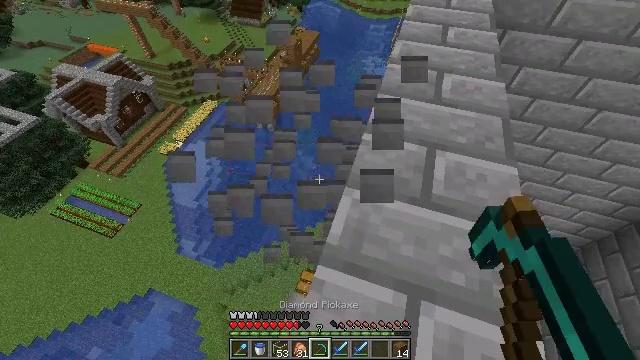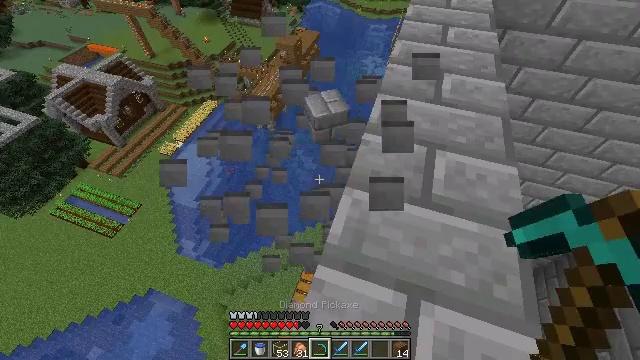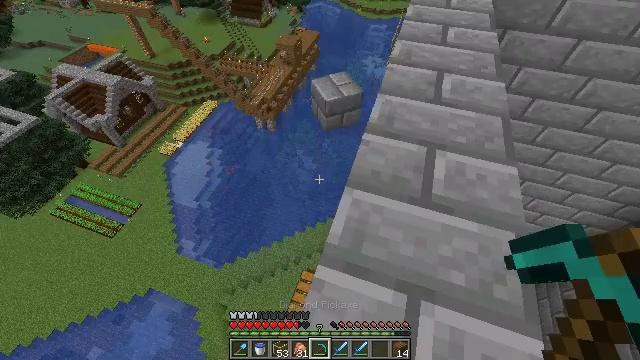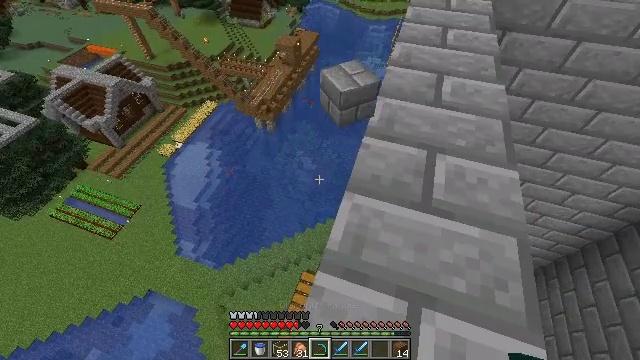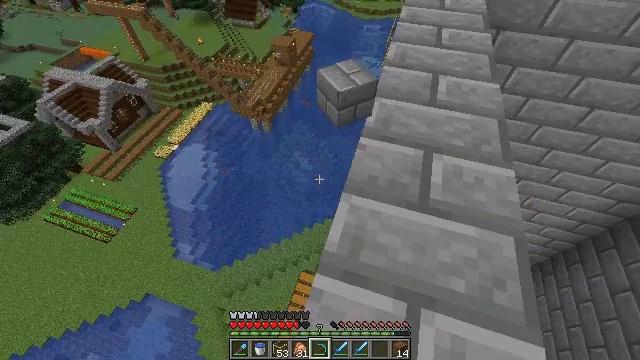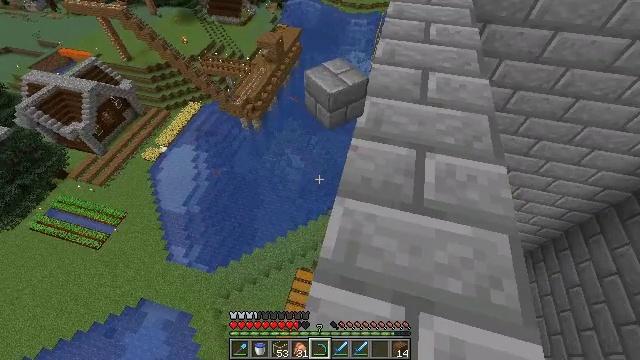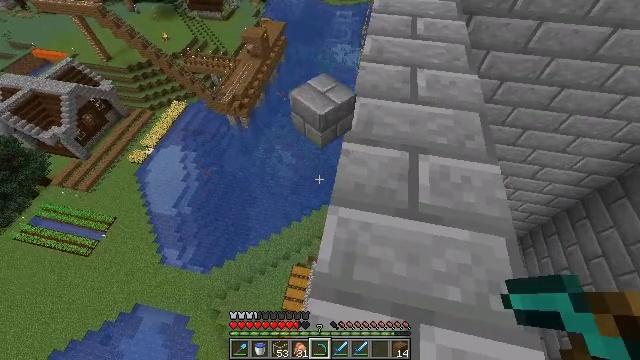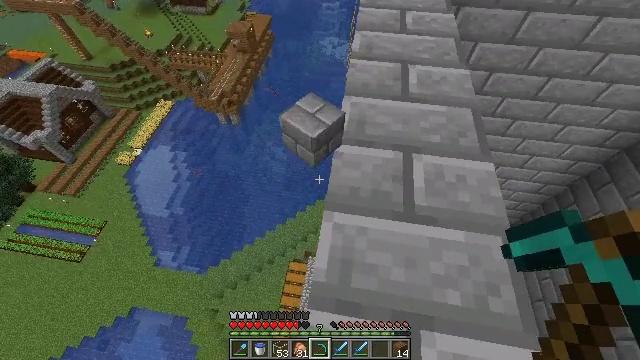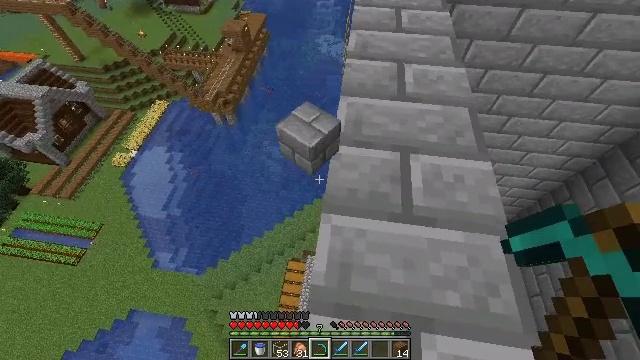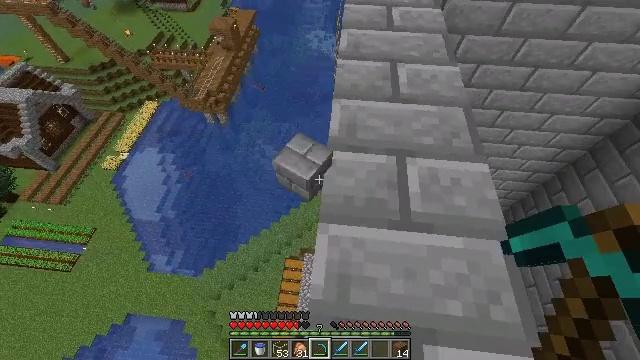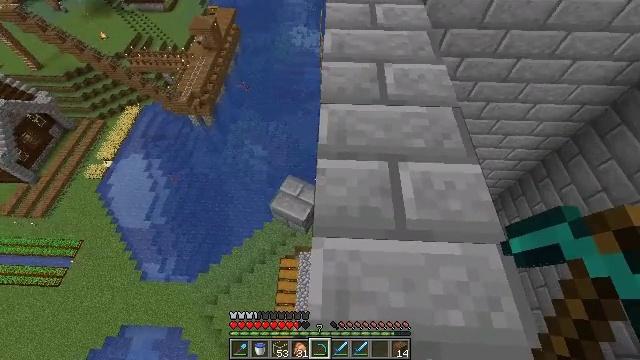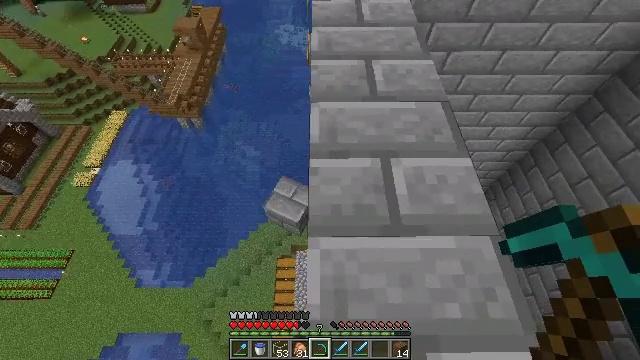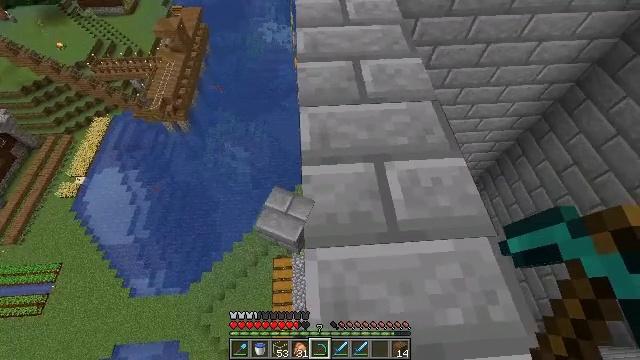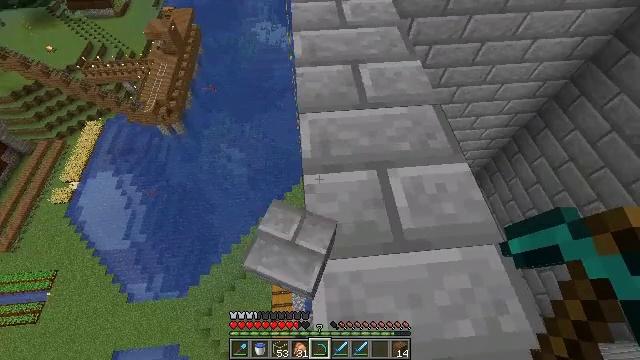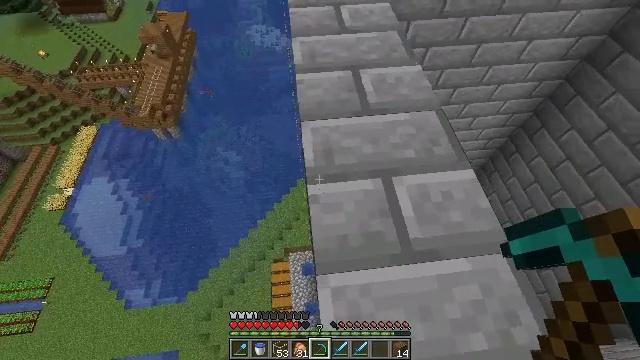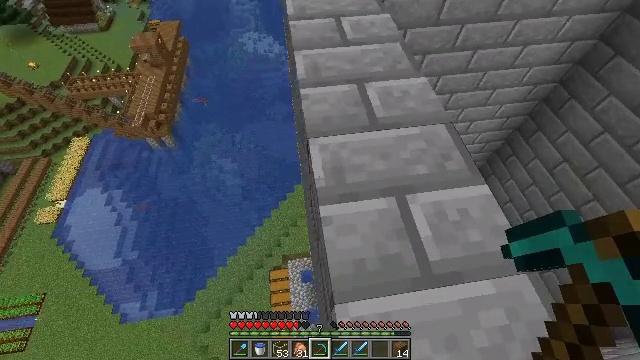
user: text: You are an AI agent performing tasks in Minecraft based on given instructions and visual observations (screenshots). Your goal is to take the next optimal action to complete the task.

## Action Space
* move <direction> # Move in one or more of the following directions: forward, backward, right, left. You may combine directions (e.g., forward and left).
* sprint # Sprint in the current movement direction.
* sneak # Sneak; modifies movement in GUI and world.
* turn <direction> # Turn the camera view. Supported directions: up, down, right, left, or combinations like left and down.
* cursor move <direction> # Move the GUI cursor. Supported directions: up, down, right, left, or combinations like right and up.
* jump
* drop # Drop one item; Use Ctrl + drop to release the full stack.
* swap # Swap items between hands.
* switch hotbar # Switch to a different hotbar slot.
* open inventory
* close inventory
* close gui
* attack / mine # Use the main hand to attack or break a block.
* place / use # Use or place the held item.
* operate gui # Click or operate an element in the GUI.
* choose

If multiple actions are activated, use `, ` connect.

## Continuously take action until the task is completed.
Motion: motion action
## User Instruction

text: Gather the ladder by attacking it.
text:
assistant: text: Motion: sneak, attack / mine
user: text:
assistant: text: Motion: sneak, attack / mine
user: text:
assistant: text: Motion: move forward, sneak, attack / mine
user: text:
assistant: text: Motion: move forward, sneak, turn right
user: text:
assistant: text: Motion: move forward, sneak, turn right
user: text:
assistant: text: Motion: move forward, sneak, turn right and down
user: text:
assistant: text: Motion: move forward, sneak, turn right and down
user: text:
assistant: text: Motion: move forward, sneak, turn right
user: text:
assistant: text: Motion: move forward, sneak, turn right
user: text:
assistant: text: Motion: move forward, sneak, turn right
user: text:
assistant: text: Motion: move forward, sneak, turn right
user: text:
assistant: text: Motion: move forward and move left, sneak, turn right
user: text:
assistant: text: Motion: move forward and move left, sneak, turn right
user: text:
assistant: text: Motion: move forward and move left, sneak, turn right
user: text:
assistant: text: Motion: move forward and move left, sneak, turn right and up
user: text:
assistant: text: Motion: move forward and move left, sneak, turn right and up
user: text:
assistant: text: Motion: move forward and move left, sneak
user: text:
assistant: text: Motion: move forward and move left, sneak, turn right
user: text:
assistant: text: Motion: move forward and move left, sneak, turn right
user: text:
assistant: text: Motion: move forward, sneak
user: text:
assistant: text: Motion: move forward, sneak
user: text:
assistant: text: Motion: move forward, sneak
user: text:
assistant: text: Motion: sneak
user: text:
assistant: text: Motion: sneak
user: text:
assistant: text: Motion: sneak
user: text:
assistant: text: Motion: sneak, turn left and up
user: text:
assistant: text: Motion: move forward, sneak, turn left and up
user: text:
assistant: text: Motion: move forward, sneak, turn up
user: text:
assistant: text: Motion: move forward, sneak
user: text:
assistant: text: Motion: move forward, sneak